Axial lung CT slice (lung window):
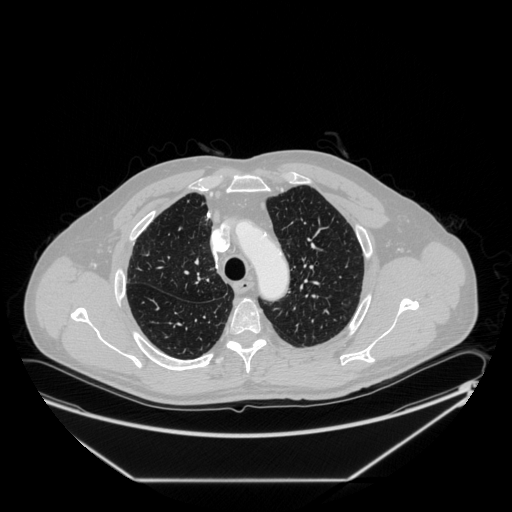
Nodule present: no